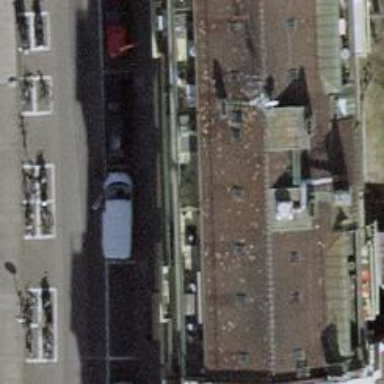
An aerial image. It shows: Bakery.